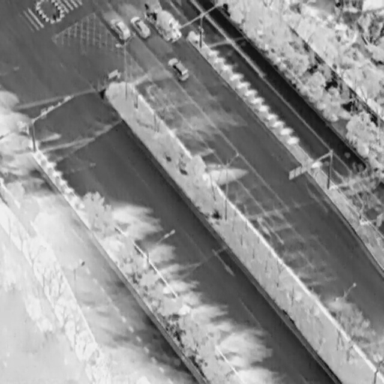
There are three Cars in the infrared image.